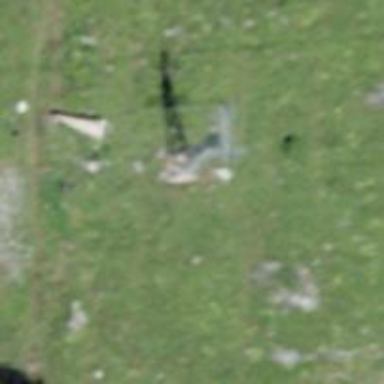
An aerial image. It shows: Pylon for aerialway.